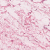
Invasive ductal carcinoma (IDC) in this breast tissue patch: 0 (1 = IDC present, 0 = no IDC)